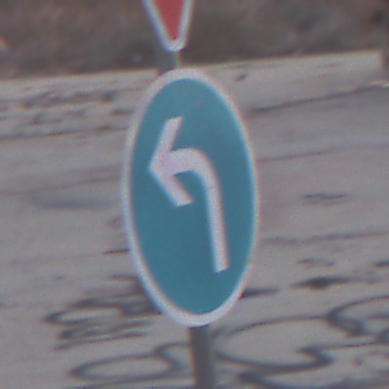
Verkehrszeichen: VorgeschriebeneFahrtrichtungLinks
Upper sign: VorfahrtGewaehren
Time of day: SunriseSunset
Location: Outdoor (Suburban)
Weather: PartlyCloudy
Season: NotSpecified
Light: Natural